Question: I dont kmow how to explain this, if this is a design question please correct me. Look at the following facebook header.
That friend requests icon and sort look like they are inside the background, how do i do this with css?
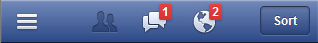
Answer: You can accomplish the sort button styling, by using 'box-shadow' - and inset to get the shadow inside the button. As well as 'border-radius' for rounding the corners.
'''
<a href="#" class="button">button</a>
'''
'''
body { background:#4b669d; padding:40px;
font-family: Arial, "Helvetica Neue", Helvetica, sans-serif;}
a {
display:inline-block;
font-size:12px;
padding:0 20px;
margin:10px;
height:30px;
background:#435c91;
border:1px solid #2a3349;
text-align:center;
color:#fff;
line-height:26px;
text-decoration:none;
border-radius:5px;
/* this is the inner shadow and drop shadow */
-webkit-box-shadow:inset 0 0 3px 2px rgba(0,0,0,0.15), 1px 1px 0px 1px rgba(255,255,255,0.3);
box-shadow:inset 0 0 3px 2px rgba(0,0,0,0.15), 1px 1px 1px 0px rgba(255,255,255,0.3);
/* gradient - from http://www.colorzilla.com/gradient-editor/ */
background: rgb(93,114,163); /* Old browsers */
background: -moz-linear-gradient(top, rgba(93,114,163,1) 0%, rgba(46,72,128,1) 100%); /* FF3.6+ */
background: -webkit-gradient(linear, left top, left bottom, color-stop(0%,rgba(93,114,163,1)), color-stop(100%,rgba(46,72,128,1))); /* Chrome,Safari4+ */
background: -webkit-linear-gradient(top, rgba(93,114,163,1) 0%,rgba(46,72,128,1) 100%); /* Chrome10+,Safari5.1+ */
background: -o-linear-gradient(top, rgba(93,114,163,1) 0%,rgba(46,72,128,1) 100%); /* Opera 11.10+ */
background: -ms-linear-gradient(top, rgba(93,114,163,1) 0%,rgba(46,72,128,1) 100%); /* IE10+ */
background: linear-gradient(to bottom, rgba(93,114,163,1) 0%,rgba(46,72,128,1) 100%); /* W3C */
filter: progid:DXImageTransform.Microsoft.gradient( startColorstr='#5d72a3', endColorstr='#2e4880',GradientType=0 ); /* IE6-9 */
}
'''
Obviously it requires a bit more tweaking, but hopefully that should be a starting point.
<URL> - now with gradient background and a drop-shadow too.
and <URL>